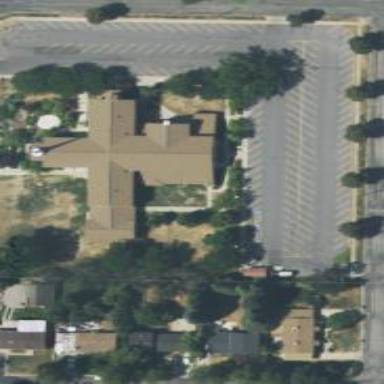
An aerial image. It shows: Parking area.